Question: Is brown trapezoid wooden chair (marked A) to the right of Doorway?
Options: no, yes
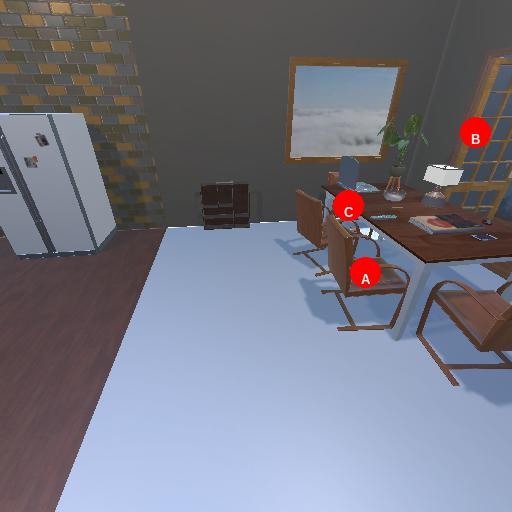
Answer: no